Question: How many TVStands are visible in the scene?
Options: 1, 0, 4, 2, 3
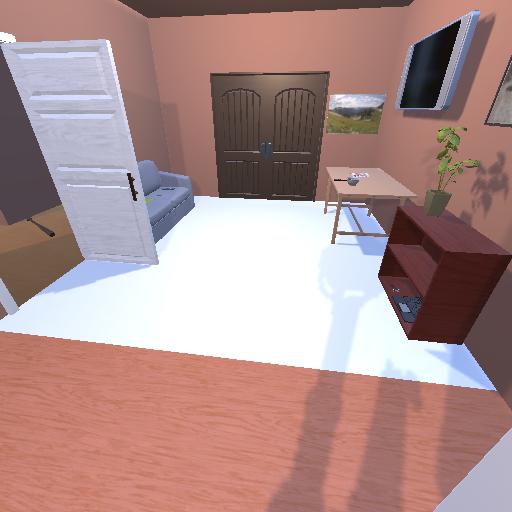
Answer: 1